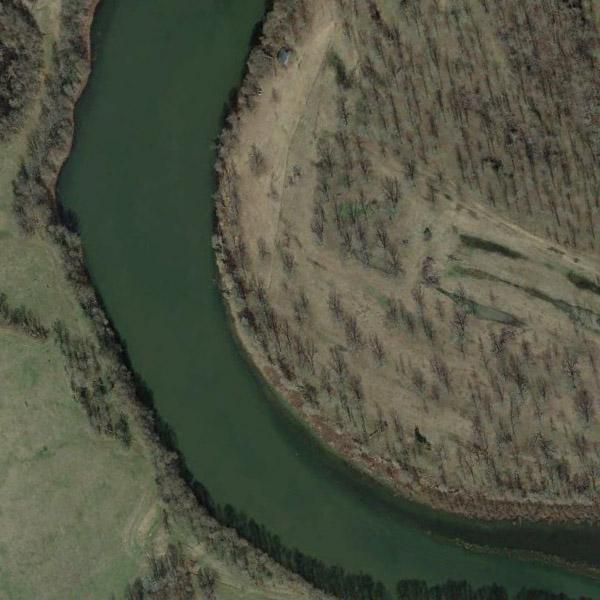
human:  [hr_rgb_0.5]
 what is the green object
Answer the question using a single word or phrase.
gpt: river